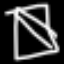
Label: square